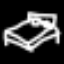
Label: bed